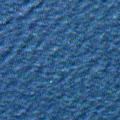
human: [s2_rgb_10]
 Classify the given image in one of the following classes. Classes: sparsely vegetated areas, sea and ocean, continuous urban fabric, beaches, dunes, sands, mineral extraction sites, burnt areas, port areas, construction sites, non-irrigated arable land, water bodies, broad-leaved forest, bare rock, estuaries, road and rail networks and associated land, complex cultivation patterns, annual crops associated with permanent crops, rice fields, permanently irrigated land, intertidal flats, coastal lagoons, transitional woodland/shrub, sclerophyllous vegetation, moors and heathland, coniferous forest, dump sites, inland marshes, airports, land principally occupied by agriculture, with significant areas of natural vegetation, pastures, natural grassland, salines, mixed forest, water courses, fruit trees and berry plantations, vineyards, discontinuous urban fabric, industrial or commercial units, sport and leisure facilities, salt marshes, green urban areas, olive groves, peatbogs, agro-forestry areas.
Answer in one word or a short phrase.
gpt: sea and ocean